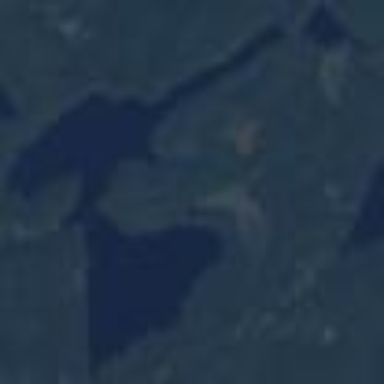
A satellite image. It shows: Serene lake.